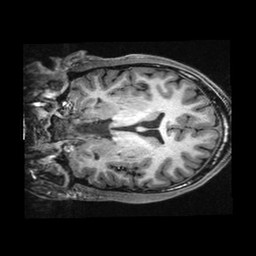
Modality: T1w
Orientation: coronal
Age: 21
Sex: male